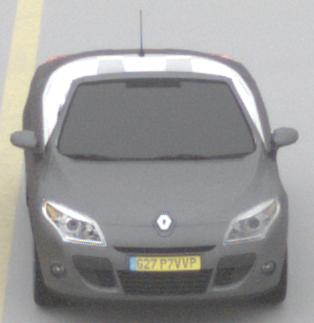
Make: Renault
Model: Mégane Coupé-Cabriolet 1.6 16V 110
Detailed model: Mégane (III) Coupé-Cabriolet
Model produced from: 2010/06
Model produced until: 2013/03
Doors: 2
Color: gray
Road condition: dry road
Daytime: midday
Contrast: low contrast